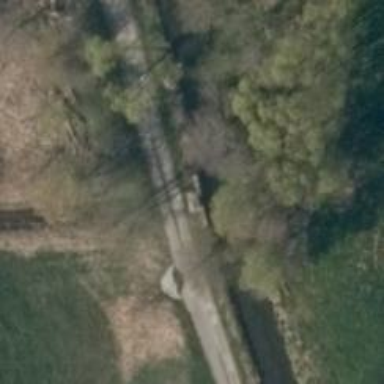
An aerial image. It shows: Gravel track on bridge with grade3 tracktype.